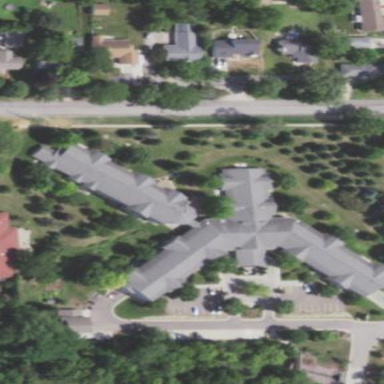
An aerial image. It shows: Apartment building for tourism.